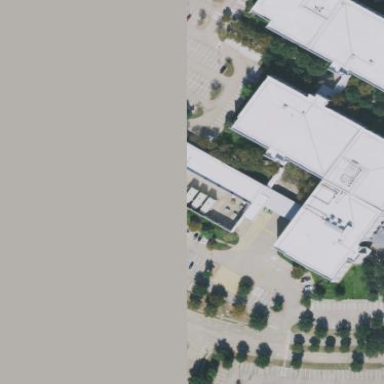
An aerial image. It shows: Office building.